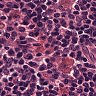
Metastatic tissue present: no